Question: I am making a simple button using the code below
'''
Item {
id: menuButton
width: 124
height: 124
Rectangle {
id: menuButtonIcon
x: parent.width - 75
y: parent.height - 80
color: "#C02A25"
width: 60
height: 60
radius: width * 0.5
antialiasing: true
}
DropShadow {
id: menuButtonIconShadow
source: menuButtonIcon
anchors.fill: menuButtonIcon
width: source.width
height: source.height
cached: true
radius: 8.0
samples: 16
color: "#000000"
smooth: true
horizontalOffset: 10.0
verticalOffset: 10.0
spread: 0.2
transparentBorder: True
}
}
'''
And the resulting shadow looks like it is ending abruptly

Why is that, and how can I fix it?
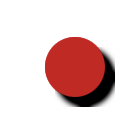
Answer: The code is fine as long as you write 'true' instead of 'True', in the 'transparentBorder' tag.